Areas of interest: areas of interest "Cemetery"
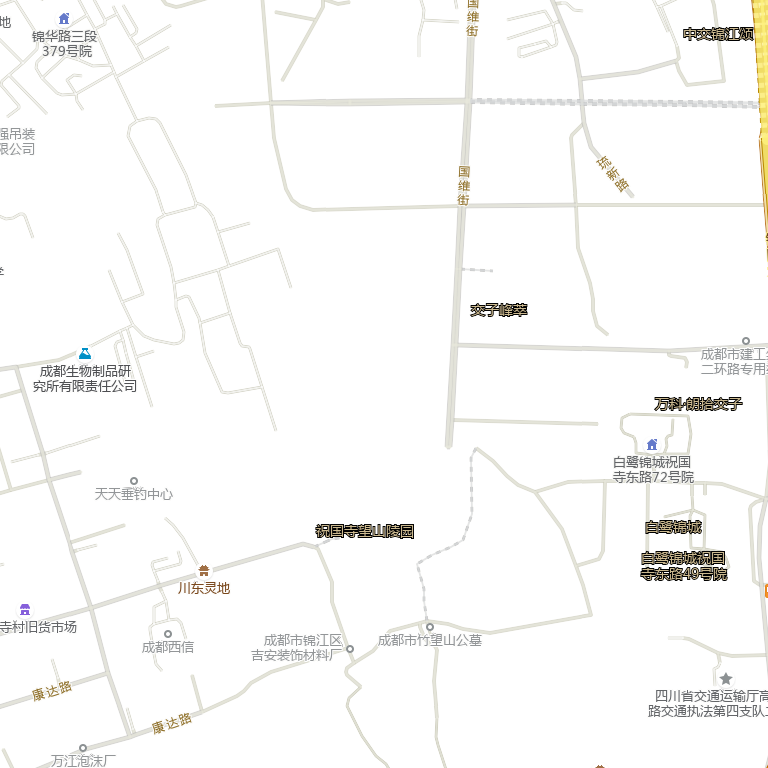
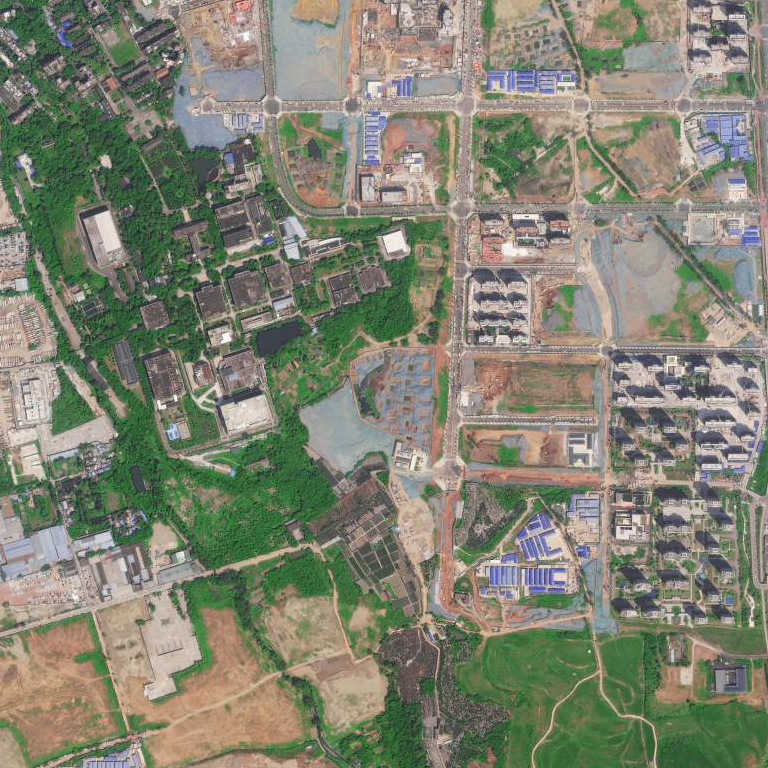